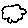
Label: cloud